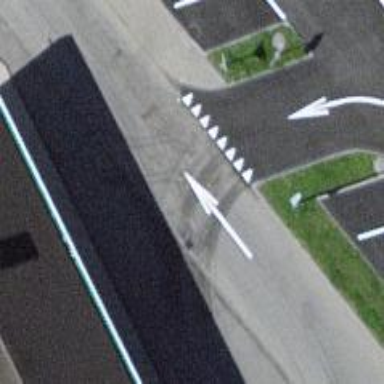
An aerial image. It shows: Road with "give way" sign.